Field crop: tomato
Growth stage: 1
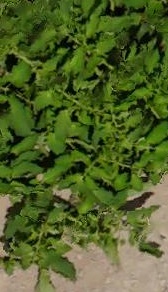
Species: tomato